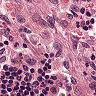
Metastatic tissue present: no